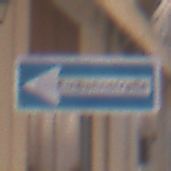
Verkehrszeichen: EinbahnstrasseLinksweisend
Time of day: Midday
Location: Outdoor (Urban)
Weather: PartlyCloudy
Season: NotSpecified
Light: Natural